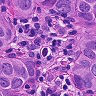
Metastatic tissue present: yes